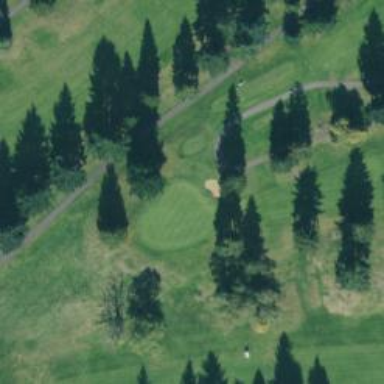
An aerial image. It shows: View of golf hole.